Question: This is not a submenu dropdown, the category is class li as in the picture:

> By selecting a category from the responsive menu (the template is just
one page), I want to hide nav collapse automatically when clicking.
Also stroll to use as navigation, since the template has only one
page. I seek a solution that does not affect it, here is the HTML code
of menu:
'''
<!-- NAVBAR
================================================== -->
<div class="navbar navbar-fixed-top">
<div class="navbar-inner">
<div class="container">
<a class="btn btn-navbar" data-toggle="collapse" data-target=".nav-collapse">
<span class="icon-bar"></span>
<span class="icon-bar"></span>
<span class="icon-bar"></span>
</a>
<a class="brand" href="#">Carousel Demo</a>
<div class="nav-collapse">
<ul class="nav" >
<li class="active"><a href="#home">Home</a></li>
<li><a href="#about">About</a></li>
<li><a href="#portfolio">Portfolio</a></li>
<li><a href="#services">Services</a></li>
<li><a href="#contact">Contact</a></li>
<!-- dropdown -->
</ul>
<!-- /.nav -->
</div>
<!--/.nav-collapse -->
</div>
<!-- /.container -->
</div>
<!-- /.navbar-inner -->
</div>
<!-- /.navbar -->
'''
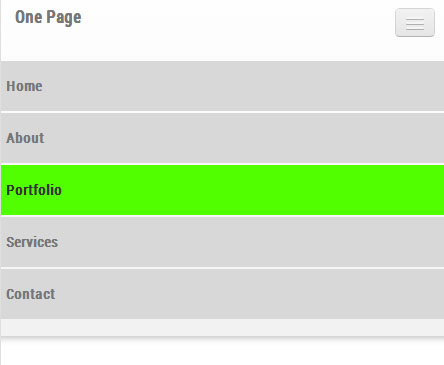
Answer: try this:
'''
$('.nav a').on('click', function(){
$('.btn-navbar').click(); //bootstrap 2.x
$('.navbar-toggle').click(); //bootstrap 3.x by Richard
$('.navbar-toggler').click(); //bootstrap 4.x
});
'''